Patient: sex M, age 61
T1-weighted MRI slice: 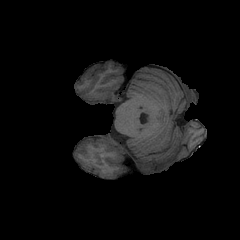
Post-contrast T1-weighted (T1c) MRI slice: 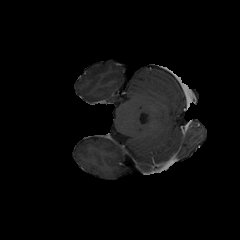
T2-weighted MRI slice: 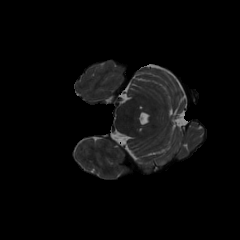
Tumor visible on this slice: no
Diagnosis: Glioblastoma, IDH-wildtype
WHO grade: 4